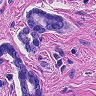
Metastatic tissue present: yes